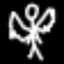
Label: angel